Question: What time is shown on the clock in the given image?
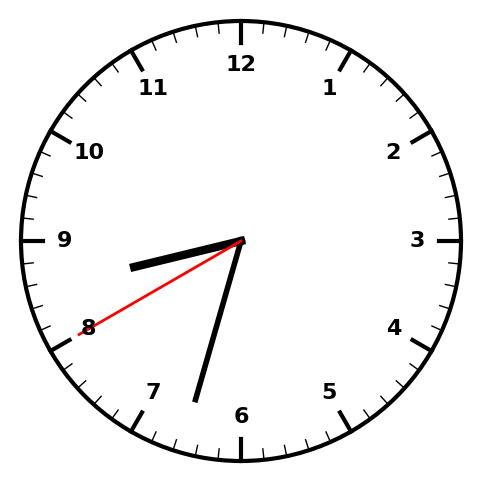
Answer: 08:32:40